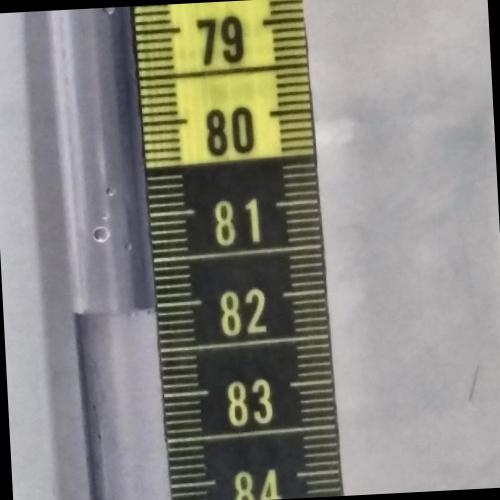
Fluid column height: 82.0 cm